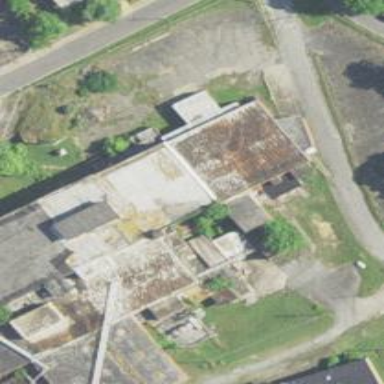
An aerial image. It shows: Historic factory.